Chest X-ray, PA view. Patient: 70 years old, sex M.
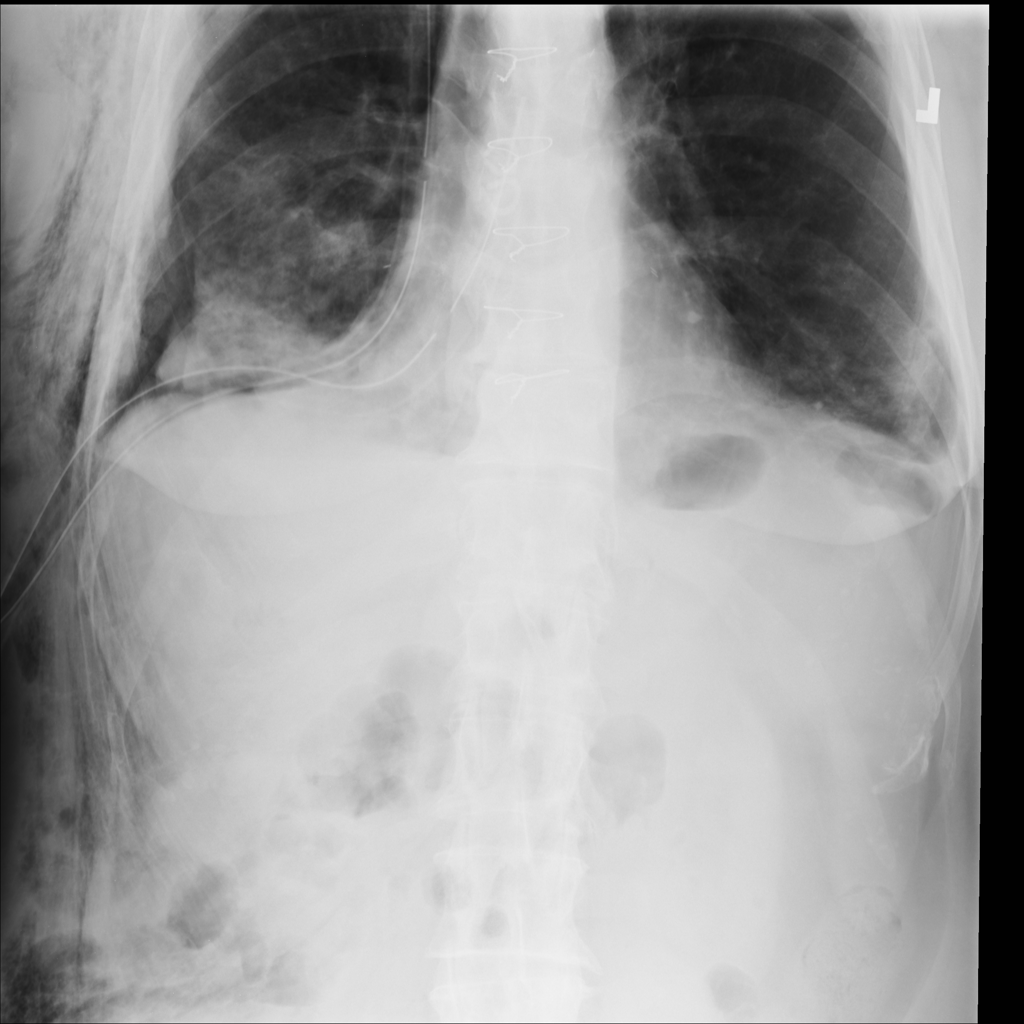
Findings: Infiltration